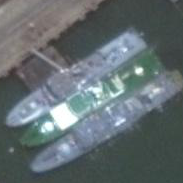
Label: combat